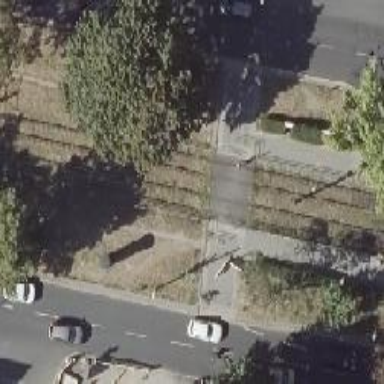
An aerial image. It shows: Footway that serves as traffic island.